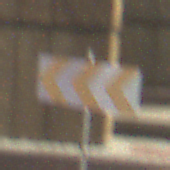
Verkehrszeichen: RichtungstafelnInKurvenGrossRechts
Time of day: MorningAfternoon
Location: Outdoor (Urban)
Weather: PartlyCloudy
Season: NotSpecified
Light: Natural